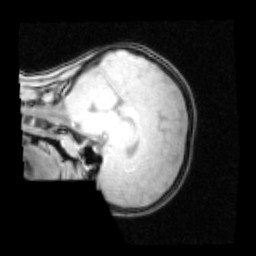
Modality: PDw
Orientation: sagittal
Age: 9
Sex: female
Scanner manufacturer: siemens
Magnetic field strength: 3 T
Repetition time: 0.25 s
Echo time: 0.00103 s